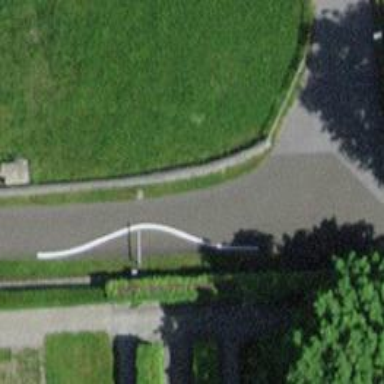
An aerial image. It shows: Swing gate barrier.